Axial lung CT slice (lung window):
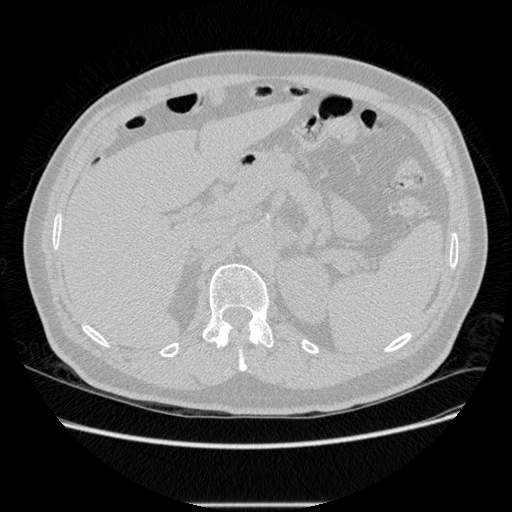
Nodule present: no